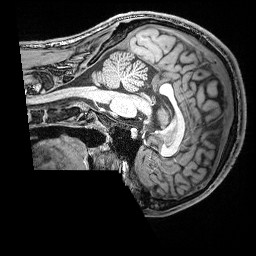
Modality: T1w
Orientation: sagittal
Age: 21
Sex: male
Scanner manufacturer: siemens
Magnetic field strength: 3 T
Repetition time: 2.53 s
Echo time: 0.00388 s